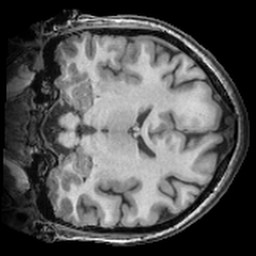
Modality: T1w
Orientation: coronal
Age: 30
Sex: female
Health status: ill
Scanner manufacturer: ge
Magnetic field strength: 3 T
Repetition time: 0.008164 s
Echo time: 0.003184 s